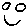
Label: smiley face